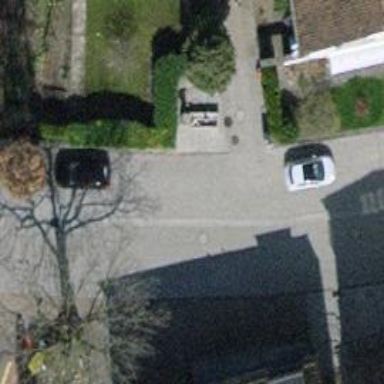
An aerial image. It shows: Footway surfaced with paving stones.